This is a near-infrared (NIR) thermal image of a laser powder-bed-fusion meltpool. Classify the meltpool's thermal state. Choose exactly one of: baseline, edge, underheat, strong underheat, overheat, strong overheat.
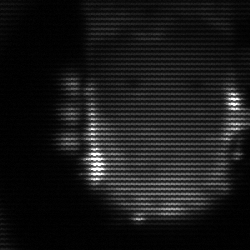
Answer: baseline